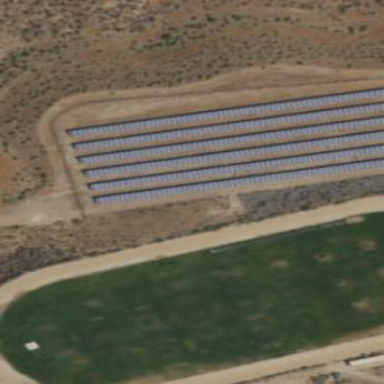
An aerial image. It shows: Solar power plant using photovoltaic technology to generate electricity.